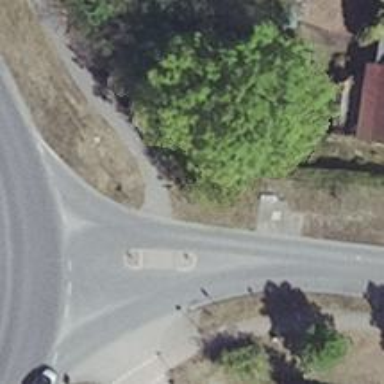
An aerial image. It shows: Road with "give way" sign.